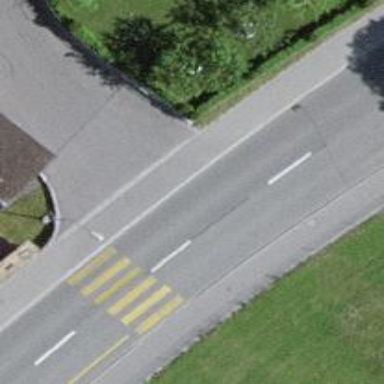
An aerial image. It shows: Asphalt road classified as primary highway.